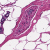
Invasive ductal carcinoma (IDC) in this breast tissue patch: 0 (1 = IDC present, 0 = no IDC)